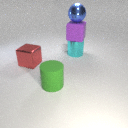
large red metal cube behind large green rubber cylinder